Question: I'm trying to create a form where the content I enter is printed on to an image (saving me altering it in Photoshop every time I need to modify it).
I've set up the form with input fields and a form, and need to now find a script that just pastes my input onto the image.
See image below for reference and my form for info:

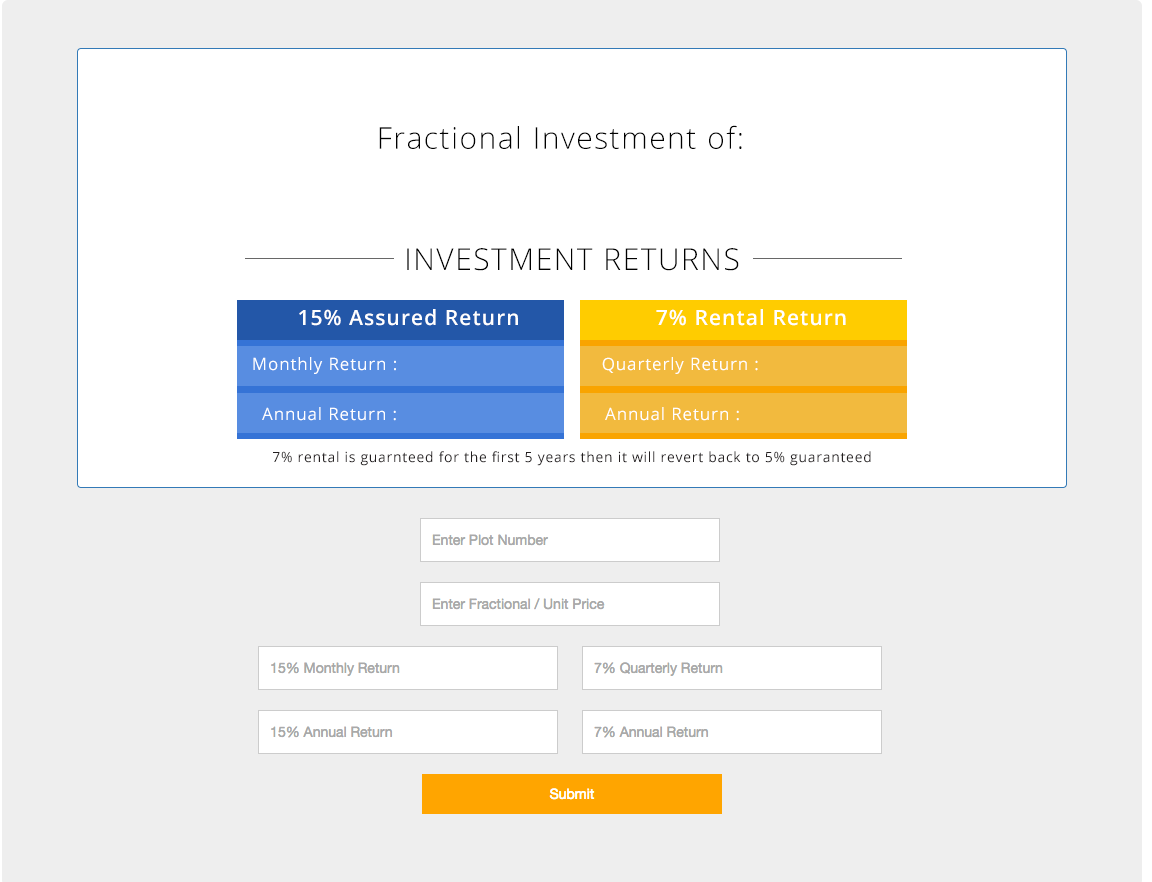
Answer: You can do the whole thing completely client side, using canvas and a bit of JS.
1. First, get your canvas and context references: var canvas = document.getElementById('canvas');
var ctx = canvas.getContext('2d');
2. Use drawImage to draw the template image into the canvas: var imgSource = new Image();
imgSource.onload = function () {
ctx.drawImage(imgSource, 0, 0);
};
//idealy the source is data uri - otherwise from the same domain,
//or you'll encounter security errors;
imgSource.src = 'your template image';
3. Next, use fillText to add your text in the right place on the canvas: ctx.font = '40px Arial';
ctx.fillStyle = "red";
ctx.fillText(text, 10, 200); //draw text at position x=10, y=200
4. Finally, use a bit of code to download the resulting image: var url = canvas.toDataURL('image/png');
var anchor = document.createElement('a');
anchor.download = 'save_me.png';
anchor.href = url;
anchor.click();
Here's the <URL> to this sample.